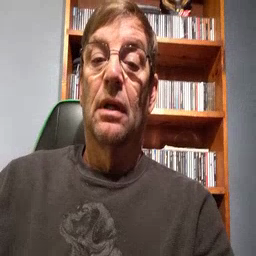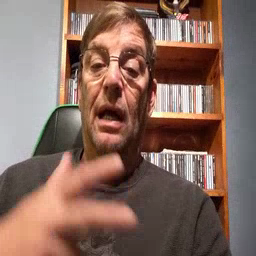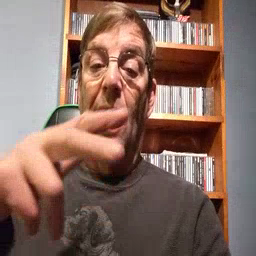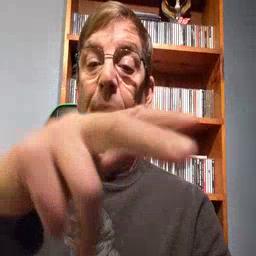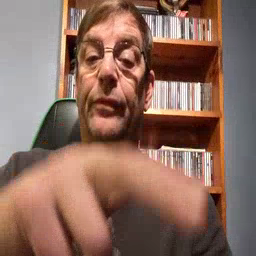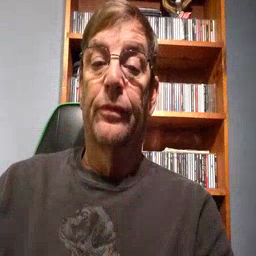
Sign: helicopter